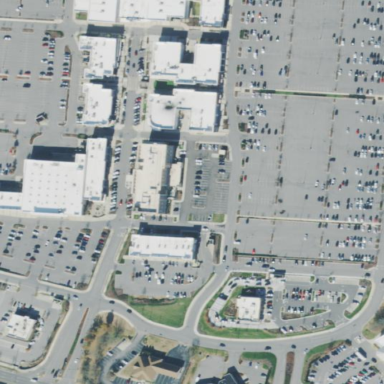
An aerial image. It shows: Retail area.